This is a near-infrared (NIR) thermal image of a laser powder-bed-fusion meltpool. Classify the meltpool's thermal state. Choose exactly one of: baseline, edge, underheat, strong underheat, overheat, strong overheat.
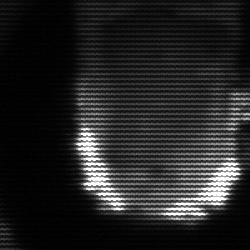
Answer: baseline